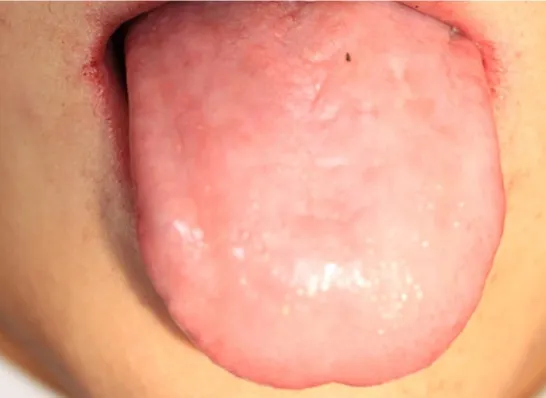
Depapillation of the tongue.
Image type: medical_photograph (skin_photograph)